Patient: sex M, age 60
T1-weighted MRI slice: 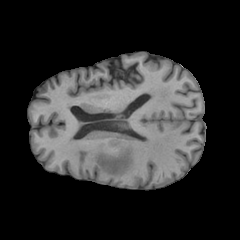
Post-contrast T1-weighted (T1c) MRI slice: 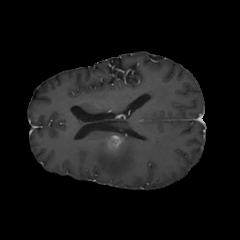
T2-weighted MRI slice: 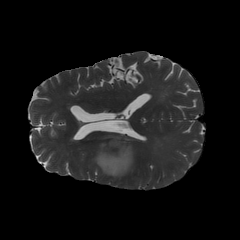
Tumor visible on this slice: yes
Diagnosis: Glioblastoma, IDH-wildtype
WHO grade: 4